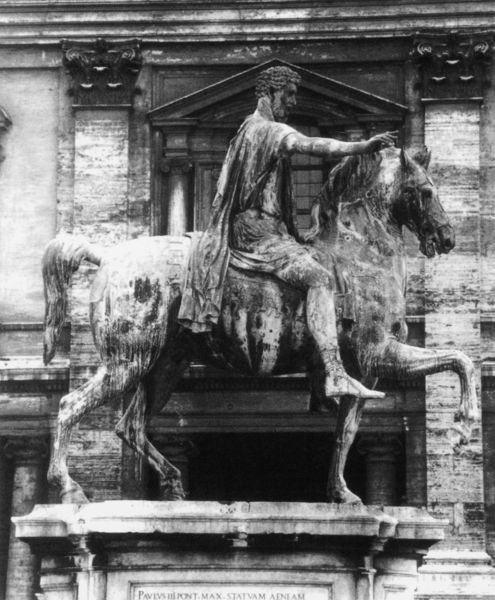
Titel: Reiterstandbild des Marc Aurel
Institution: Rom, Musei Capitolini, Palazzo Nuovo
Schlagwörter: hand, mann, umhang, weiß, fenster, geste, grau, marmor, pfeiler, schwarz, säule, säulen, gebäude, bart, architektur, arm, falten, sockel, stein, bild, gewand, mantel, locken, pferd, reiter, statue, hufe, mähne, reiten, sattel, schwanz, schweif, zügel, bein, schrift, italien, giebel, pilaster, kaiser, inschrift, faltenwurf, plastik, foto, fotografie, schwarz-weiß, herrscher, kapitelle, rom, portal, ionisch, antik, nüstern, erhoben, segen, korinthisch, fotographie, standbild, pferdeschwanz, reiterstandbild, bildhauer, latein, lateinisch, caesar, trab, fehlen, imperator, marc aurel